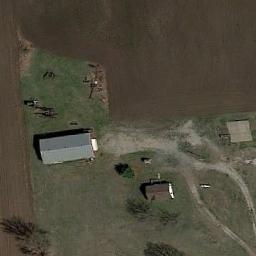
Label: residential